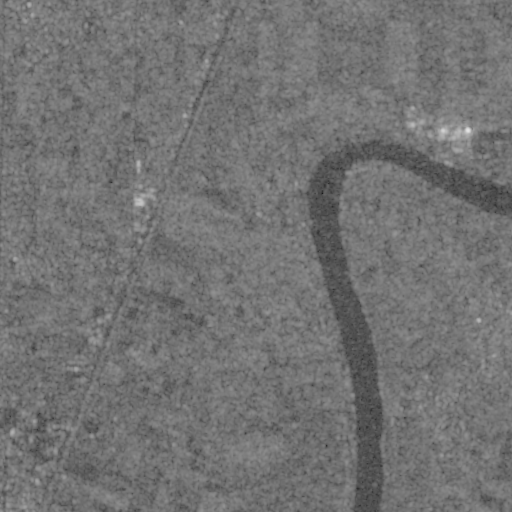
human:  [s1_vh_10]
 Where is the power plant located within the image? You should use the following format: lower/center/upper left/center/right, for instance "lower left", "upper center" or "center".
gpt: The power plant is located in the upper right of the image.
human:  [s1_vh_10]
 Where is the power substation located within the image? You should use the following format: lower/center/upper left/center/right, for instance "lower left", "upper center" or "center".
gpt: The power substation is located in the lower left of the image.
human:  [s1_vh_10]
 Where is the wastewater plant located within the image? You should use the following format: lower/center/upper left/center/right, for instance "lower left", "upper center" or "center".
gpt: The wastewater plant is located in the center of the image.
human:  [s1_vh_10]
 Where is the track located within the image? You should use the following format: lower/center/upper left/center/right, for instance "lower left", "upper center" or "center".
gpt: There is no track in the image.

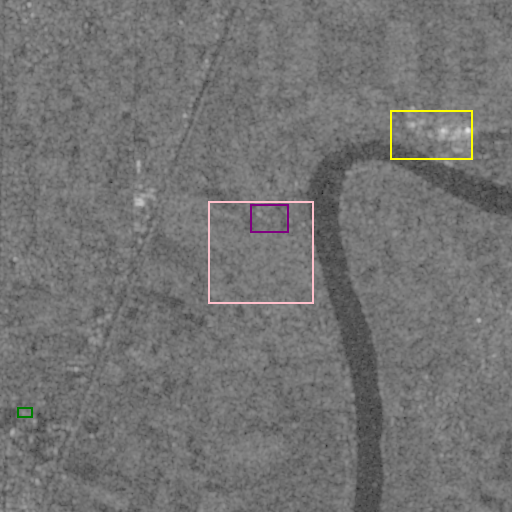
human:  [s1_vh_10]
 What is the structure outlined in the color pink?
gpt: The structure outlined in pink is a crop field.
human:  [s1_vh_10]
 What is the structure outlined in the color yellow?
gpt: The structure outlined in yellow is a power plant.
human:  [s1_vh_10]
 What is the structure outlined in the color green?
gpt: The structure outlined in green is a power substation.
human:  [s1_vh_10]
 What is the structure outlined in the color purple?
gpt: The structure outlined in purple is a wastewater plant.
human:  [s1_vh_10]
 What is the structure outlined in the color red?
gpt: There is no red outline.